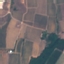
Land use / land cover: PermanentCrop